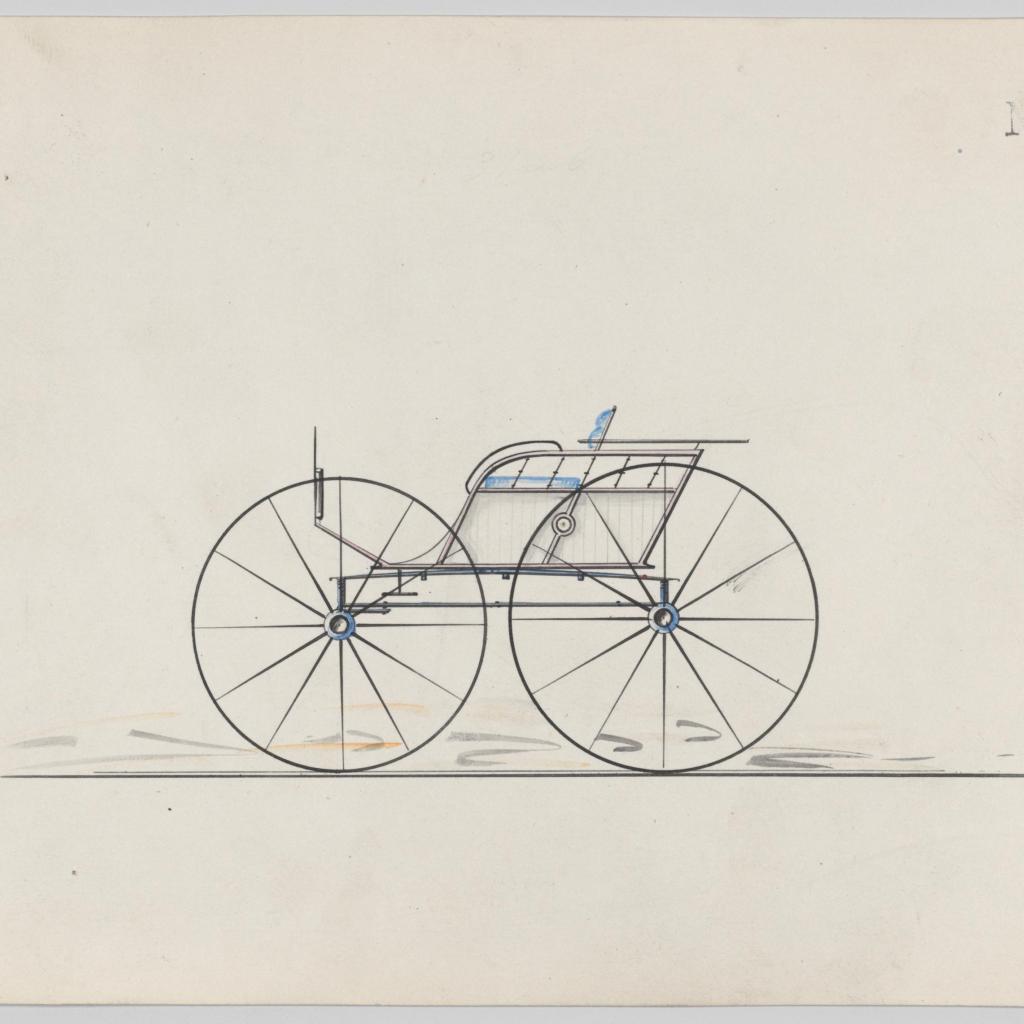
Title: Game Wagon, #3126
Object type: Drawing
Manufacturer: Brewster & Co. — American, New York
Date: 1875
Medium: Pen and black ink, watercolor and gouache
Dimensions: Sheet: 6 3/16 x 9 1/4 in. (15.7 x 23.5 cm)
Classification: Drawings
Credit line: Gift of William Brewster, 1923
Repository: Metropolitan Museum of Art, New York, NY